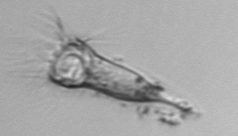
Label: Tintinnina